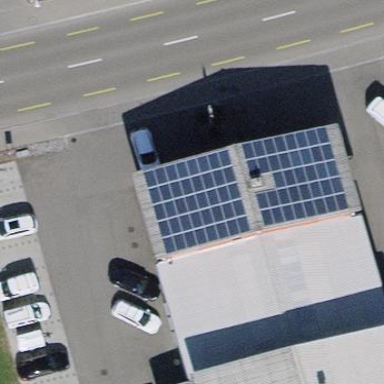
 consisting of solar photovoltaic panels."